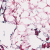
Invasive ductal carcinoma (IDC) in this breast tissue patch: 0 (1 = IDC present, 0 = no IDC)